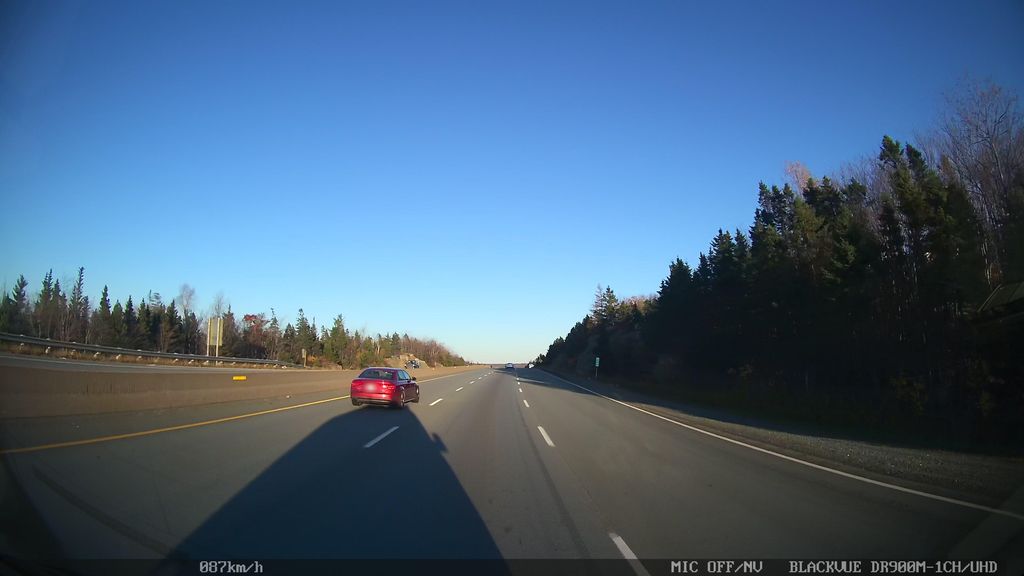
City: halifax